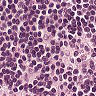
Metastatic tissue present: no